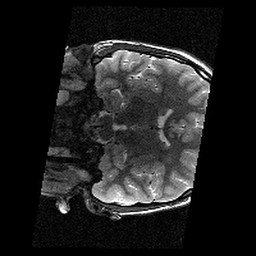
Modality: T2w
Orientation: coronal
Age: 13
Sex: female
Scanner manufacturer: siemens
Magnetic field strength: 3 T
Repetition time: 9.23 s
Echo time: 0.067 s